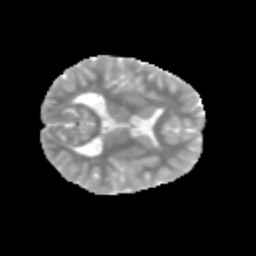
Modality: MD
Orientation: axial
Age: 11
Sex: male
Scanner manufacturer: siemens
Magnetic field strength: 3 T
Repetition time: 3.8 s
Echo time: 0.07 s